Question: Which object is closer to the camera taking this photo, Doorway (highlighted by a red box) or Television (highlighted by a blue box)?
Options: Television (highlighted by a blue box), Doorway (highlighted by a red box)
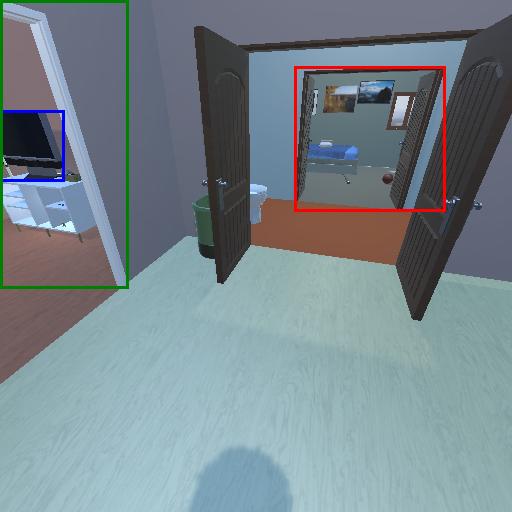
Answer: Television (highlighted by a blue box)